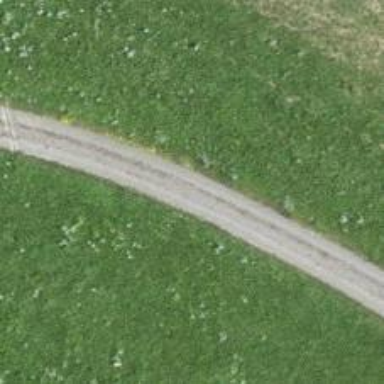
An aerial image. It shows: Gravel track road.